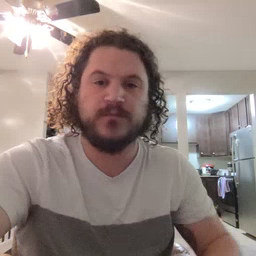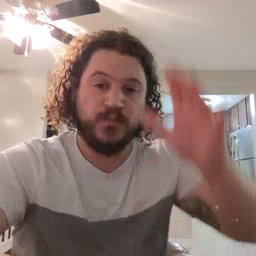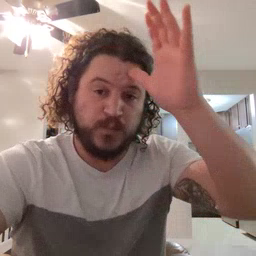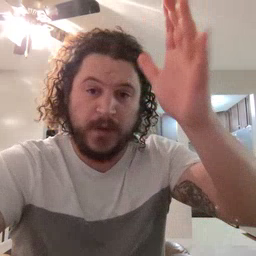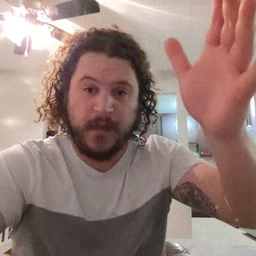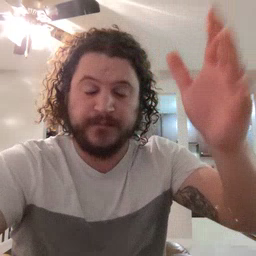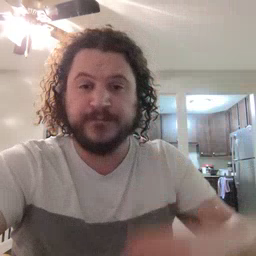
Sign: grandpa